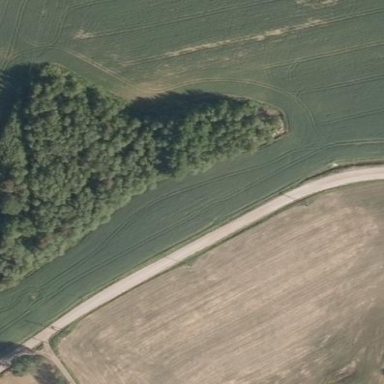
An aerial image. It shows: Forest area.